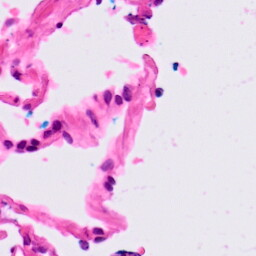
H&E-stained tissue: Lung